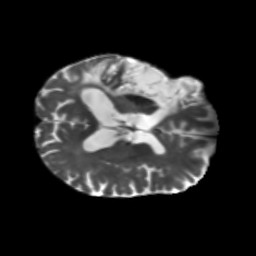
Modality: T2w
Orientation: axial
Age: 71
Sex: male
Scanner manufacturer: siemens
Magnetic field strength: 3 T
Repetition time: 5.47 s
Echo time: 0.0854 s